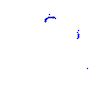
Particle: kaon